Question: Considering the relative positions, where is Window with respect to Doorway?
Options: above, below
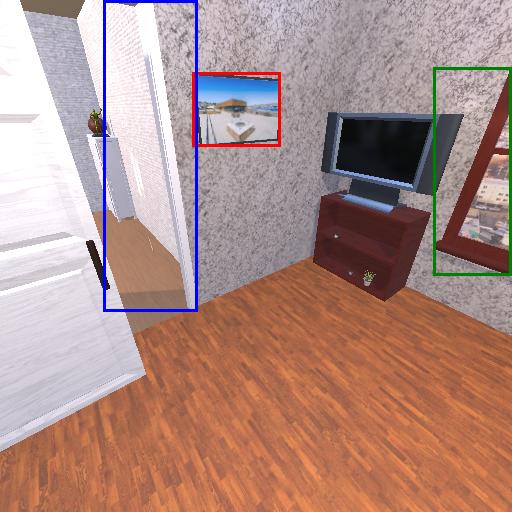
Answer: above